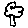
Label: tree